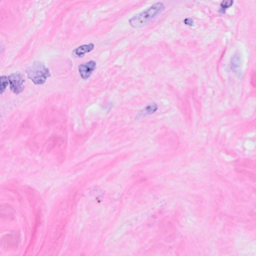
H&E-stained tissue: Breast